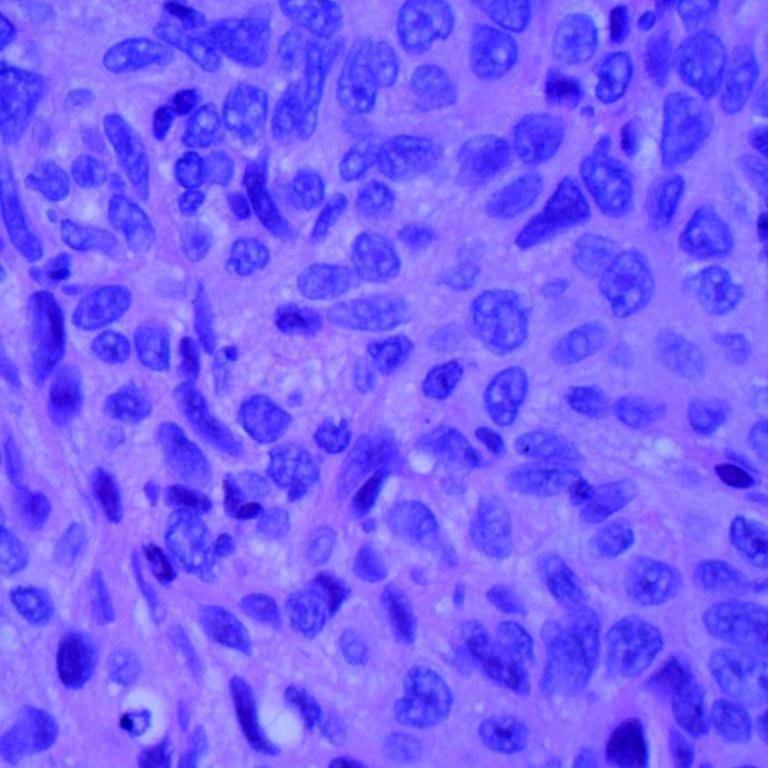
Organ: lung
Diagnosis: squamous carcinomas